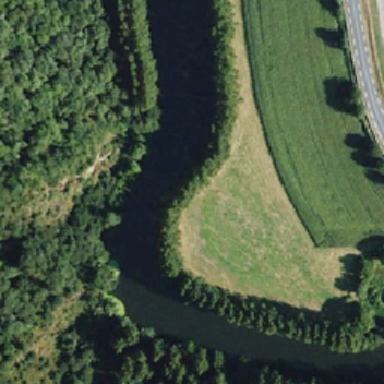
There is a road next to green farmland .